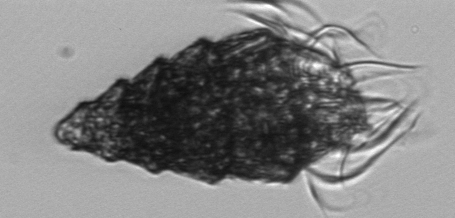
Label: Laboea_strobila